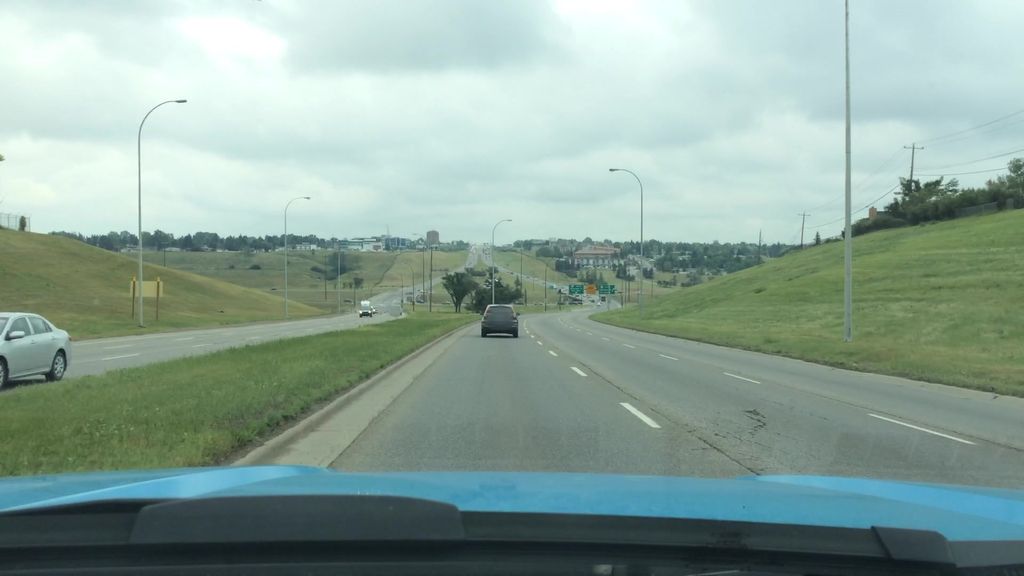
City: calgary